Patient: sex M, age 62
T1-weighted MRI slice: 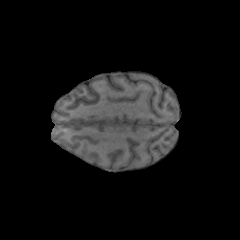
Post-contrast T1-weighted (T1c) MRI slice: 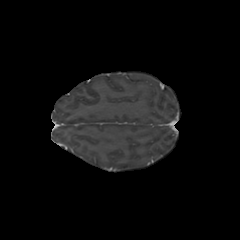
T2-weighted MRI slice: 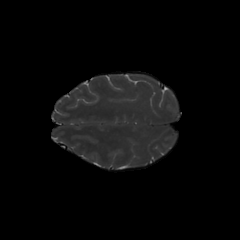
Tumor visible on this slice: no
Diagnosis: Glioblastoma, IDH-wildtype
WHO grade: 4